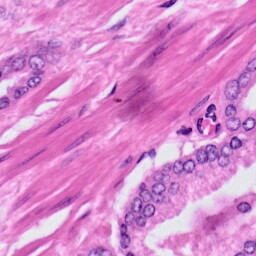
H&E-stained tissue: Prostate